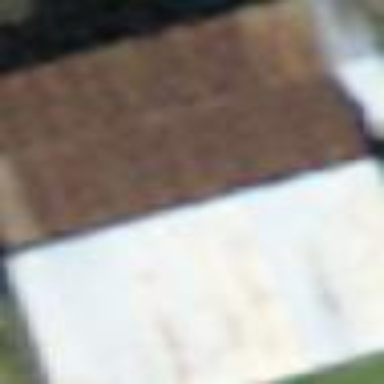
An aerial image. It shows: Rural barn.